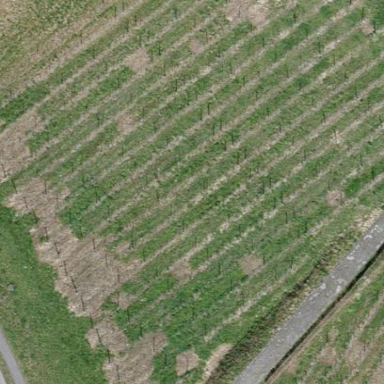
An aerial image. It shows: Beautiful vineyard in the countryside.